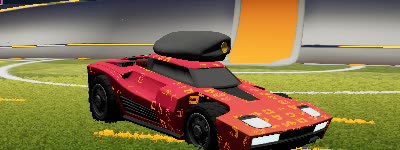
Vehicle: breakout